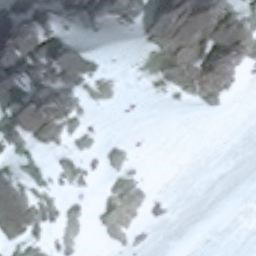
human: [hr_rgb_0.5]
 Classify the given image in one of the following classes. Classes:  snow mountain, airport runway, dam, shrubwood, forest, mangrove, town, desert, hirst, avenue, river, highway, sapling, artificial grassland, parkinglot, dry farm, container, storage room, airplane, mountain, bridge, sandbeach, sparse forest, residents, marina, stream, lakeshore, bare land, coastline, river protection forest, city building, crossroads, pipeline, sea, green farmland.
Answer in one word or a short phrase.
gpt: snow mountain